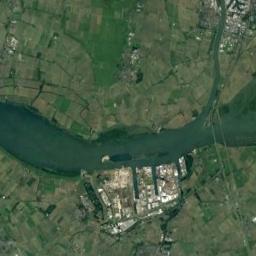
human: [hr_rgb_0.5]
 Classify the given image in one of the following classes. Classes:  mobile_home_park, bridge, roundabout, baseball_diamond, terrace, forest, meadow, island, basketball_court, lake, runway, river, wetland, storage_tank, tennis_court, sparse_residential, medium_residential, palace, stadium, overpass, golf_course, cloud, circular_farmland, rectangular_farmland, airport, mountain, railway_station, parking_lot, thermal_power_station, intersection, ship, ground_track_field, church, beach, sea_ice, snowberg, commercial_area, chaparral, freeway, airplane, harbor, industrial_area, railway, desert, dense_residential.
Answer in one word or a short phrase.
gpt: river